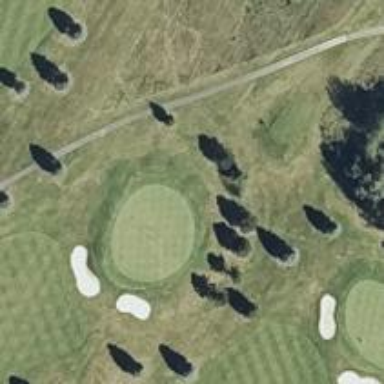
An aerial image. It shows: Golf hole.